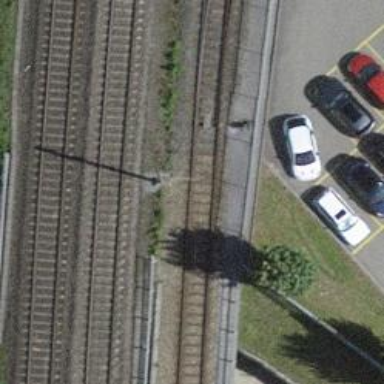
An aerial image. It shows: Railway switch.